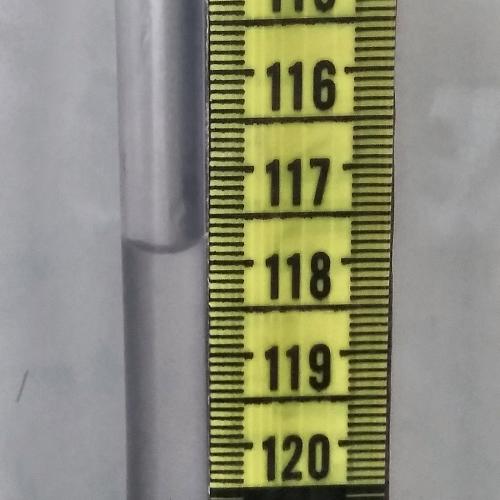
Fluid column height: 117.9 cm